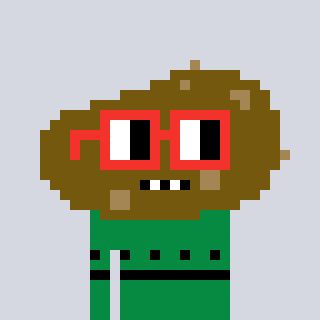
a pixel art character with square red glasses, a potato-shaped head and a green-colored body on a cool background